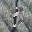
Label: 3